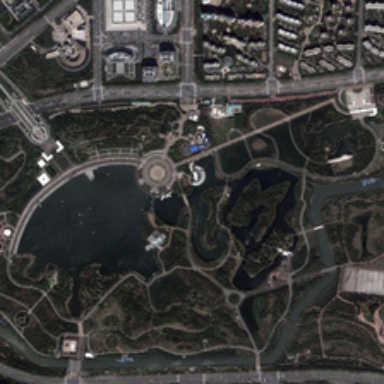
Many buildings are around a park with many green trees and a pond .